Question: My program is a web browser with MMTabBarView.
Problem with closing the tab closes an invalid element by looking at the log.I have seen that from 'NSMutableArray * browserViews;' when call '[browserViews removeObjectAtIndex: index];' in willCloseTabViewItem
This is the code :
.h
'''
{
IBOutlet NSTabView *tabView;
IBOutlet MMTabBarView *tabBarControl;
IBOutlet NSSearchField *searchField;
IBOutlet NSView *mainView;
NSMutableArray *browserViews;
}
- (MMTabBarView *)tabBarControl;
- (ERBrowser *)addWebView:(NSURL *)url;
- (void)addDefaultTabs;
'''
.m
'''
- (id)initWithWindow:(NSWindow *)window
{
if (self = [super initWithWindow:window])
{
browserViews = [[NSMutableArray alloc] init];
}
return self;
}
- (void)windowDidLoad{
[super windowDidLoad];
for (NSTabViewItem *item in [tabView tabViewItems])
[tabView removeTabViewItem:item];
[tabView setAutoresizesSubviews:true];
[searchField setDelegate:self];
[tabBarControl setDelegate:self];
}
- (ERBrowser *)addWebView:(NSURL *)url{
for (NSView *view in browserViews)
[view setHidden:false];
ERTabModel *tabModel = [[ERTabModel alloc] init];
NSTabViewItem *tabViewItem = [[NSTabViewItem alloc] initWithIdentifier:tabModel];
[tabView addTabViewItem:tabViewItem];
[tabView selectTabViewItem:tabViewItem];
ERBrowser *browserView = [[ERBrowser alloc] initWithFrame:mainView.frame];
[browserView setAutoresizingMask:(NSViewWidthSizable | NSViewHeightSizable)];
[mainView addSubview:browserView];
[browserViews addObject:browserView];
[browserView setUIDelegate:self];
[browserView setFrameLoadDelegate:self];
NSLog(@"%@", browserViews);
if (url)
[[browserView mainFrame] loadRequest:[NSURLRequest requestWithURL:url]];
return browserView;
}
- (void)addDefaultTabs {
[self addWebView:[NSURL URLWithString:@"http://google.com"]];
}
- (MMTabBarView *)tabBarControl {
return tabBarControl;
}
// Method called when webView javascript requests new window with request
- (WebView *)webView:(WebView *)sender createWebViewWithRequest:(NSURLRequest *)request
{
NSLog(@"createWebViewWithRequest!");
return [self addWebView:[request URL]];
}
// MMTabBarVievDelegate
- (void)tabView:(NSTabView *)aTabView didSelectTabViewItem:(NSTabViewItem *)tabViewItem {
NSUInteger index = [aTabView indexOfTabViewItem:tabViewItem];
NSLog(@"didSelectTabViewItem Index %ld", (long)index);
if ([browserViews count] > index)
{
for (NSView *view in browserViews)
[view setHidden:true];
ERBrowser *browserView = browserViews[index];
[browserView setHidden:false];
NSLog(@"Index change focus tab %ld", (long)index);
[searchField setStringValue:@""];
[tabViewItem setLabel:[browserView stringByEvaluatingJavaScriptFromString:@"document.title"]];
}
}
- (void)tabView:(NSTabView *)aTabView willCloseTabViewItem:(NSTabViewItem *)tabViewItem
{
NSUInteger index = [aTabView indexOfTabViewItem:[tabView selectedTabViewItem]];
NSLog(@"willCloseTabViewItem Index %ld", (long)index);
if ([browserViews count] > index)
{
[browserViews removeObjectAtIndex:index];
NSLog(@"%@" @"%ld", browserViews, (long)index);
}
}
'''
And log :
The program loads the default Tab google.com:
> 2015-03-26 17:51:57.634 ERClient[89171:26065490] didSelectTabViewItem
Index 02015-03-26 17:51:59.030 ERClient[89171:26065490] (ERBrowser:
0x600000124060)2015-03-26 17:52:02.278 ERClient[89171:26065490] didReceiveTitle!
Gmail open in a new Tab:
> 2015-03-26 17:53:51.994 ERClient[89171:26065490]
createWebViewWithRequest!2015-03-26 17:53:51.995 ERClient[89171:26065490] didSelectTabViewItem
Index 12015-03-26 17:53:52.035 ERClient[89171:26065490] (ERBrowser:
0x600000124060, ERBrowser: 0x600000121cc0)2015-03-26 17:53:53.987 ERClient[89171:26065490] didReceiveTitle!2015-03-26 17:53:56.451 ERClient[89171:26065490] didReceiveTitle!2015-03-26 17:53:59.003 ERClient[89171:26065490] didReceiveTitle! -
Focus on Tab 2 with index 1, I change the focus to the first Tab index 0, and then return back:
> 2015-03-26 17:57:56.384 ERClient[89171:26065490] didSelectTabViewItem
Index 02015-03-26 17:57:56.477 ERClient[89171:26065490] Index change focus
tab 02015-03-26 17:57:58.206 ERClient[89171:26065490] didSelectTabViewItem
Index 12015-03-26 17:57:58.207 ERClient[89171:26065490] Index change focus
tab 1
Now I close Tab 2 with index 1:
> 2015-03-26 17:58:55.691 ERClient[89171:26065490] willCloseTabViewItem
Index 12015-03-26 17:58:55.691 ERClient[89171:26065490] (ERBrowser:
0x600000124060) 12015-03-26 17:58:55.692 ERClient[89171:26065490] didSelectTabViewItem
Index 02015-03-26 17:58:55.693 ERClient[89171:26065490] Index change focus
tab 0
It turns out that open Tab 1 with a valid title but the content remained on the Tab 2 :

And if I open another Tab and there will also be displayed gmail
Tell me how to fix it or where to read why this is happening
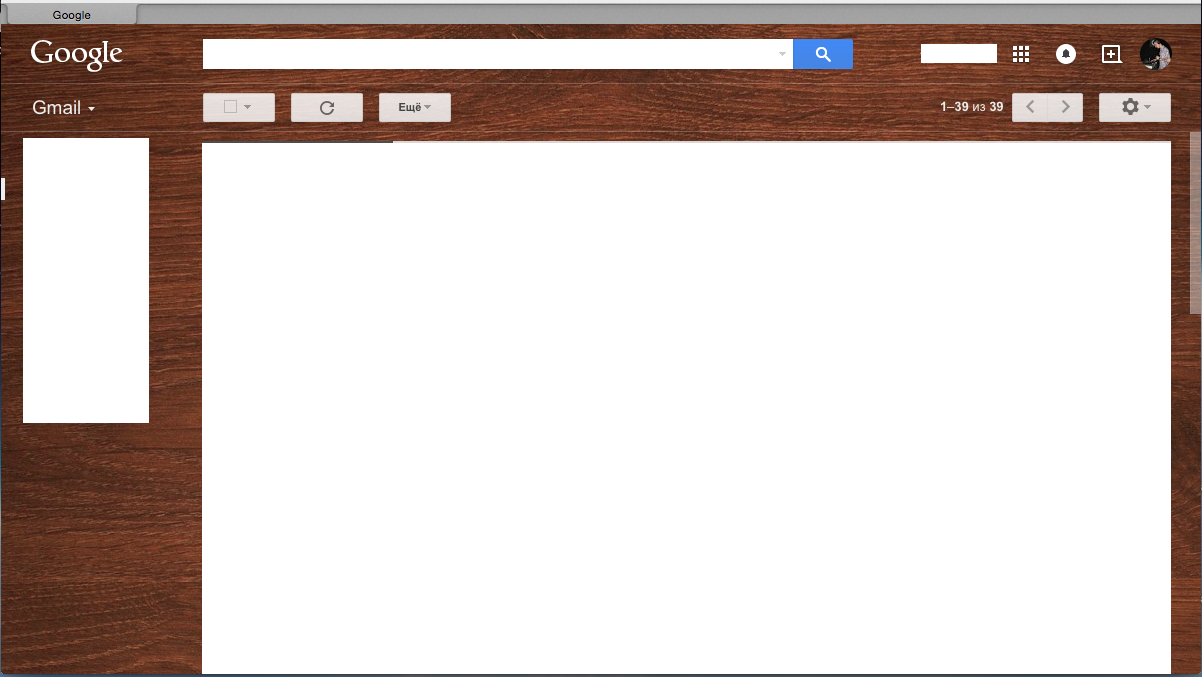
Answer: Problem was solved by itself.
The problem was due to the fact that I have a little experience in programming.
Now I will describe why not work.
When you delete an object from NSMutableArray still remained WebView object with the loaded page. It was necessary to add '[browserView removeFromSuperview];'
The code is as follows:
'''
- (void)tabView:(NSTabView *)aTabView willCloseTabViewItem:(NSTabViewItem *)tabViewItem
{
NSUInteger index = [aTabView indexOfTabViewItem:[tabView selectedTabViewItem]];
if ([browserViews count] > index)
{
ERBrowser *browserView = browserViews[index];
[browserViews removeObjectAtIndex:index];
[browserView removeFromSuperview];
}
}
'''
Maybe someone will be useful in the future to create a Web Browser with Tab Bar